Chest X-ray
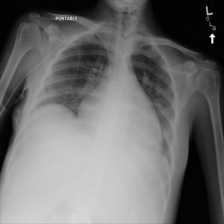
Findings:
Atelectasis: negative
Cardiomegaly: negative
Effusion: negative
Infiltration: negative
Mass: negative
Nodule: negative
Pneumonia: negative
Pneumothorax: negative
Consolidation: negative
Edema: negative
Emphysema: negative
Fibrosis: negative
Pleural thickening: negative
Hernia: negative